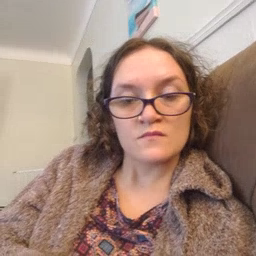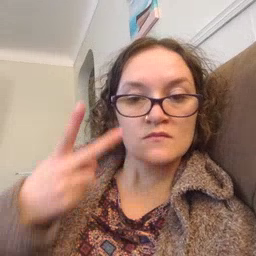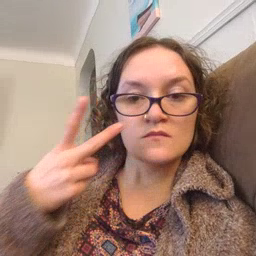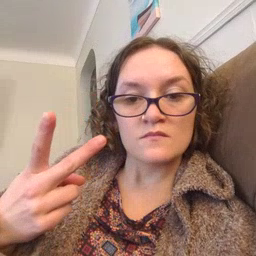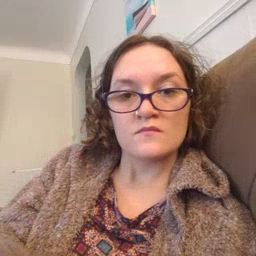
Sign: see